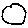
Label: circle